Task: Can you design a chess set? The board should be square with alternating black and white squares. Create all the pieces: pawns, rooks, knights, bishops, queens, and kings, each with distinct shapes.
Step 1223:
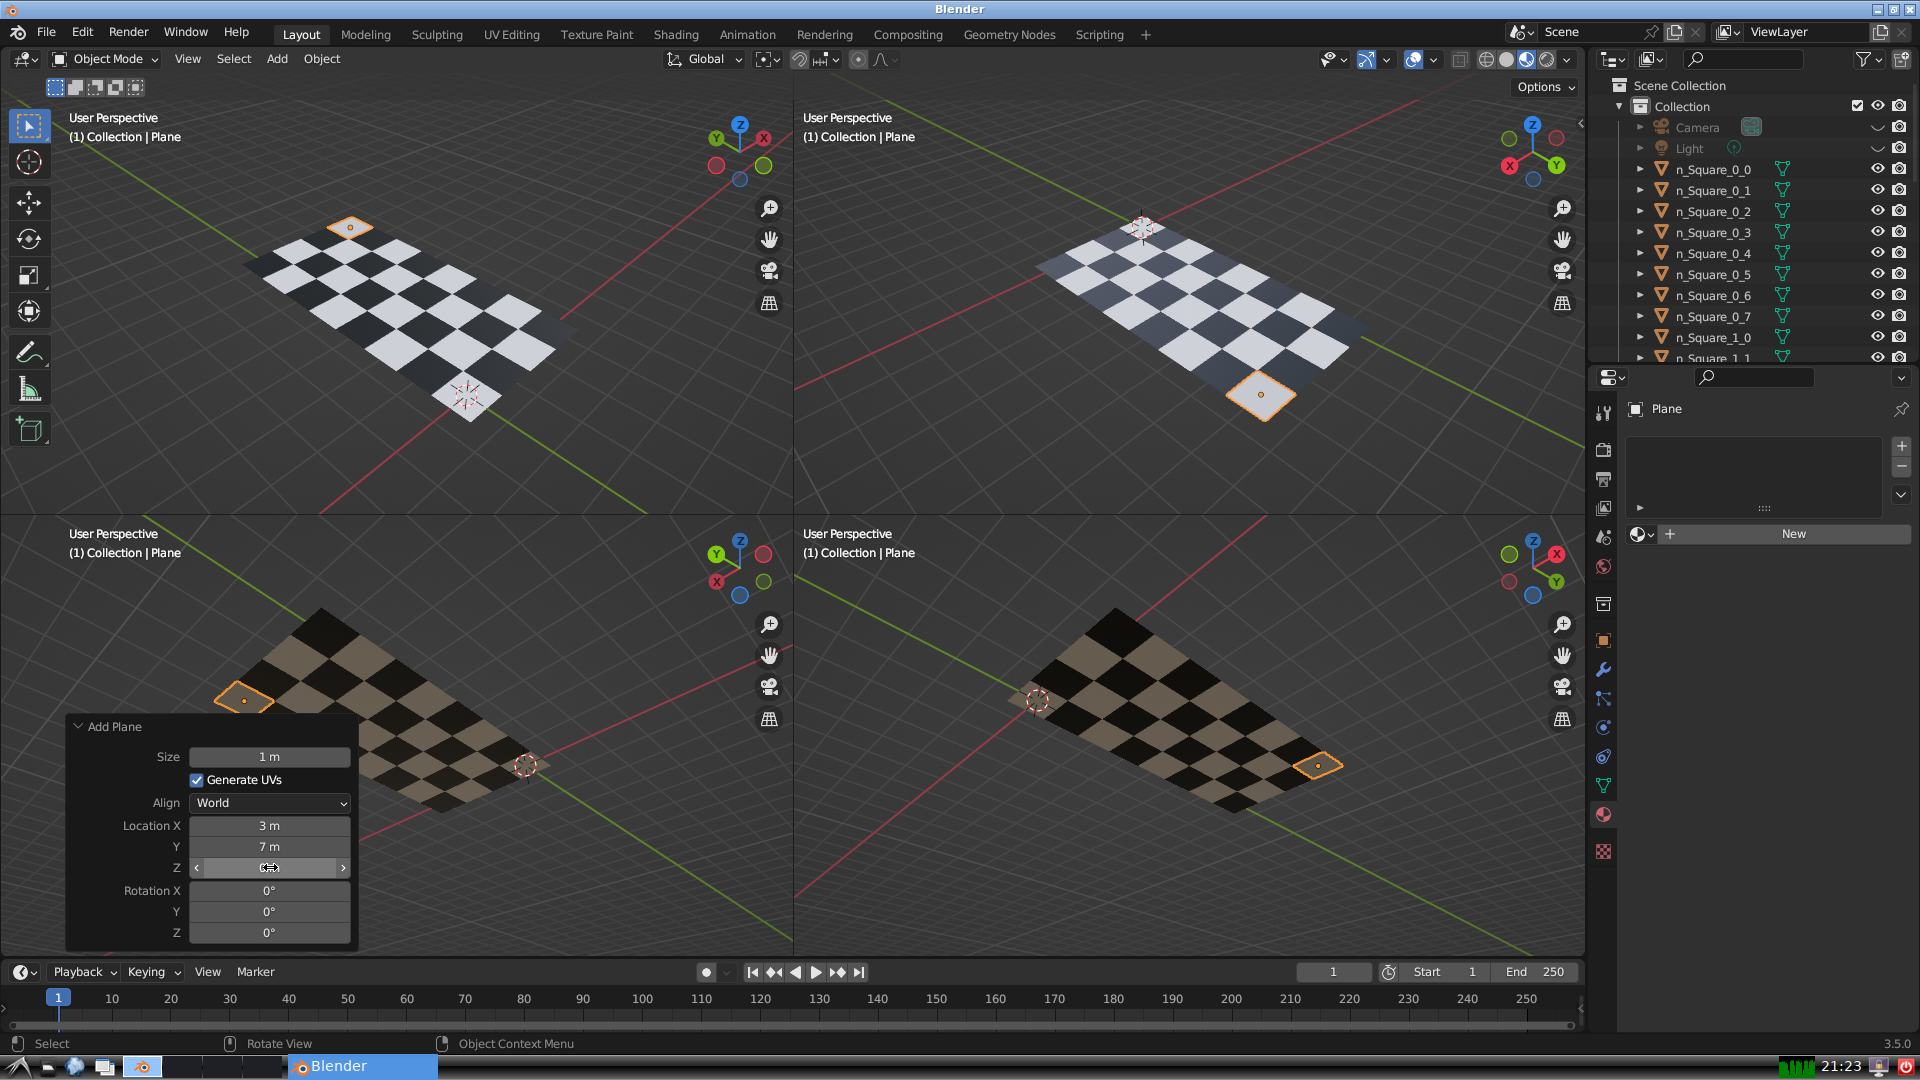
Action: {"mouse_move": [960, 540]}